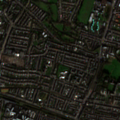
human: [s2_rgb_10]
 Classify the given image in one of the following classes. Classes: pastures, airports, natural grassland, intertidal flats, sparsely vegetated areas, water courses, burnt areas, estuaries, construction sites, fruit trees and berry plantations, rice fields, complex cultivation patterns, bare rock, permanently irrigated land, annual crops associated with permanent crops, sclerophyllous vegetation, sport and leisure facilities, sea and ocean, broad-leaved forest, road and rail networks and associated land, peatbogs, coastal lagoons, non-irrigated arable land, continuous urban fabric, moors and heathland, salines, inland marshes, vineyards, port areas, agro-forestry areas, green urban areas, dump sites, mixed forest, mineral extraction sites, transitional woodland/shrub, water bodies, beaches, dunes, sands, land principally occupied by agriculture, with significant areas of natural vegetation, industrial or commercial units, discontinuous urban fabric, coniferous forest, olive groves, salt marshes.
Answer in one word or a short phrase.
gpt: continuous urban fabric, discontinuous urban fabric, green urban areas